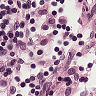
Metastatic tissue present: no